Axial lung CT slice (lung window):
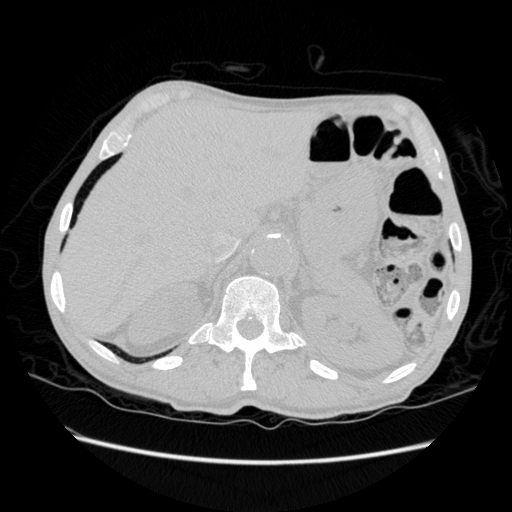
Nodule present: no